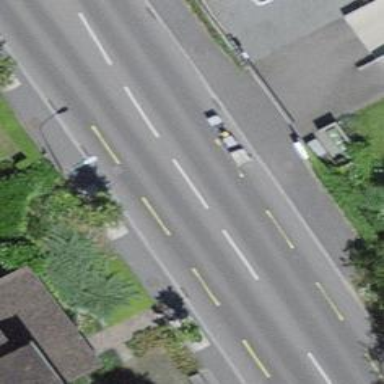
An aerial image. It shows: Asphalt secondary road with dedicated lane for cyclists on both sides.